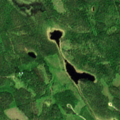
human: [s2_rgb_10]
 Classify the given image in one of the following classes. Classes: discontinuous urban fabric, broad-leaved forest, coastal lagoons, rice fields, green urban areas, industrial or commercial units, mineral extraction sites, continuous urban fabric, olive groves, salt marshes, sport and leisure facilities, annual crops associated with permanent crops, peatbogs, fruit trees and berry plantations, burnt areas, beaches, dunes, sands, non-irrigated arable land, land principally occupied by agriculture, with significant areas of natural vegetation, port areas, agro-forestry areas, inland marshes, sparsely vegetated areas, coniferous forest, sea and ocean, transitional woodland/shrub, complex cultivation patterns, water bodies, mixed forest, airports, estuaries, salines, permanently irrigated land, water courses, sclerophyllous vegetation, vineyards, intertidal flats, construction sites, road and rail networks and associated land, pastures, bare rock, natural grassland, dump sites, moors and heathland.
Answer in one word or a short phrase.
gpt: coniferous forest, mixed forest, transitional woodland/shrub